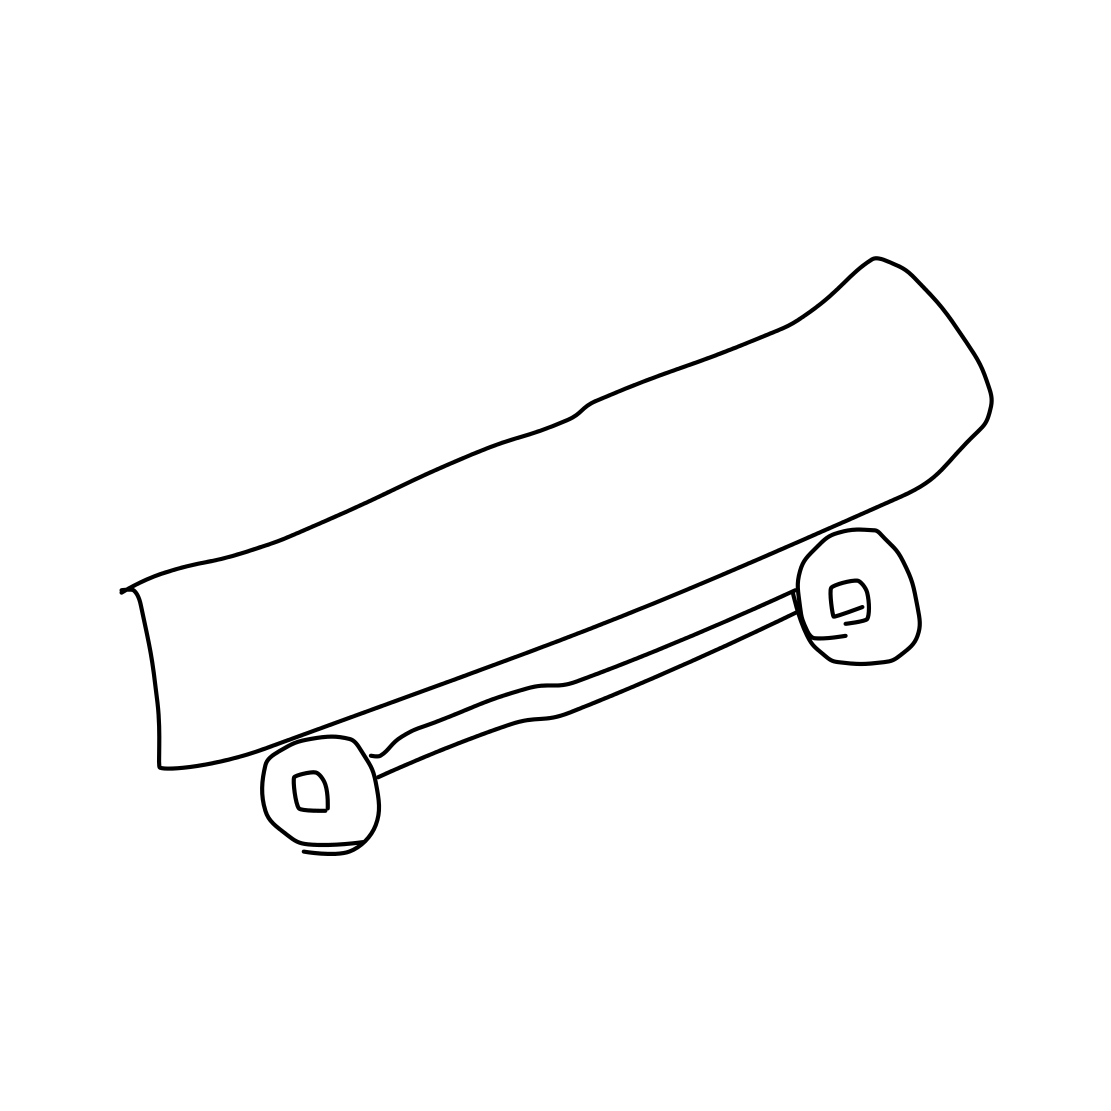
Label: skateboard